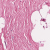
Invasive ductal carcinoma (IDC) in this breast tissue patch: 0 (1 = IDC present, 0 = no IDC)